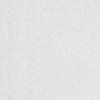
Atmospheric dust classification: dusty